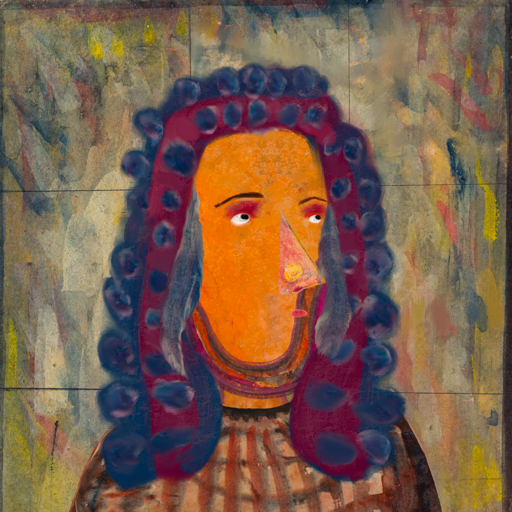
Background: GypsyMother, Head And Neck Side: Hypocrite_w_Hair, Face Side: Irani, Bust: Orphan, Hair Side: Hill_Girl, Head Accessory: Blank, Second Necklace: Blank, Necklace: Blank, Baby: Blank